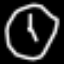
Label: clock